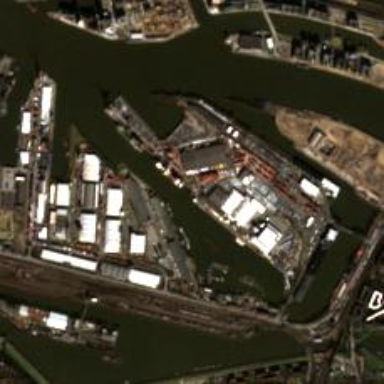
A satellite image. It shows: Man-made quay.